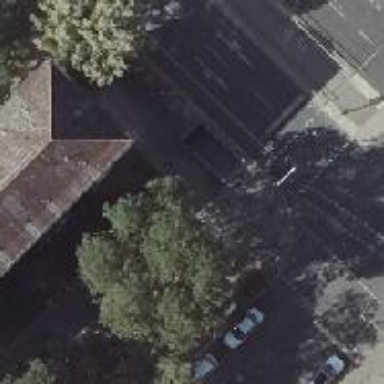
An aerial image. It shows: Subway entrance.